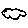
Label: cloud